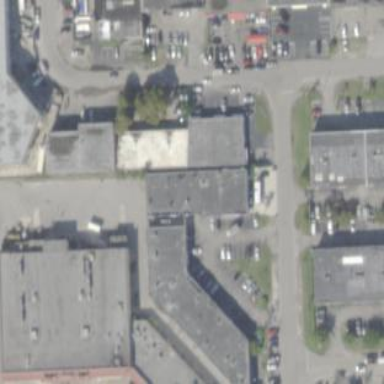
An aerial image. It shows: Commercial building.